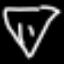
Label: diamond